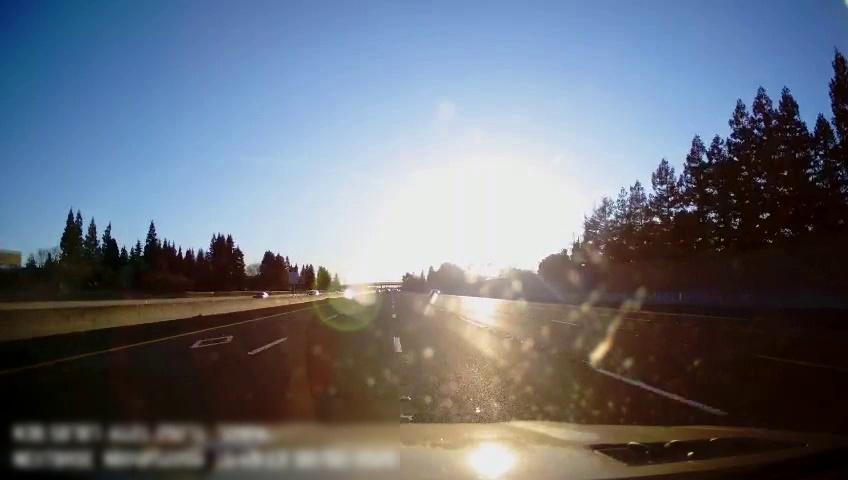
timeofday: Day
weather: Sunny
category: Drivable Space
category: Vehicles | Car
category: Vehicles | SUV
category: Vehicles | SUV
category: Lanes | Alternate Lane
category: Lanes | Alternate Lane
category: Lanes | Current Lane
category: Lanes | Current Lane
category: Lanes | Alternate Lane
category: Lanes | Alternate Lane
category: Lanes | Alternate Lane
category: Traffic | Signs